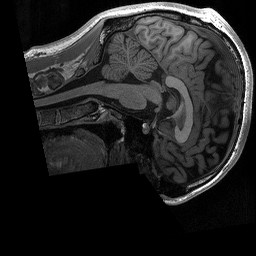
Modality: T1w
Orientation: sagittal
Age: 23
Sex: male
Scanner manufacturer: siemens
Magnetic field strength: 3 T
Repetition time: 2.3 s
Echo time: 0.00298 s